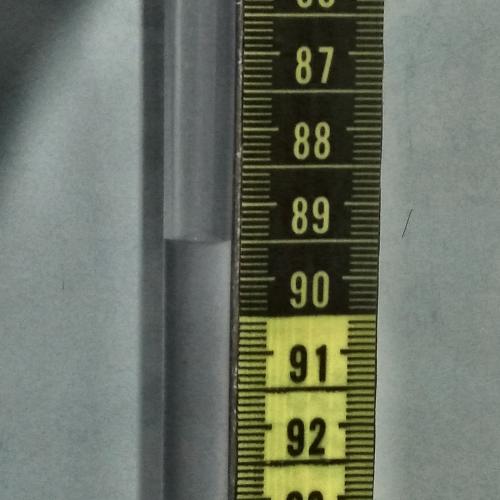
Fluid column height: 89.5 cm